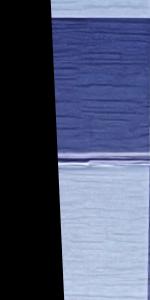
Label: Empty